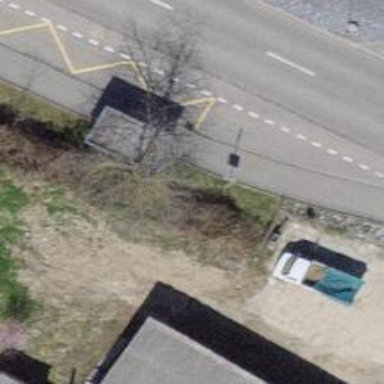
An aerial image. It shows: Platform for public transport with shelter.